Aerial crown-view tile of a tropical tree (Barro Colorado Island, Panama), acquired 20250715:
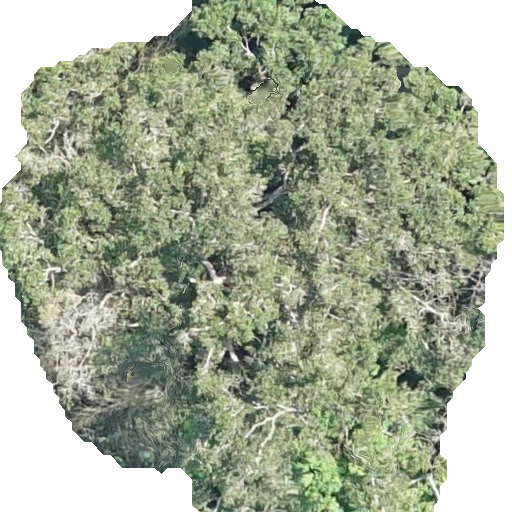
Species: Brosimum alicastrum
GBIF accepted scientific name: Brosimum alicastrum
Crown area: 308.992 m²